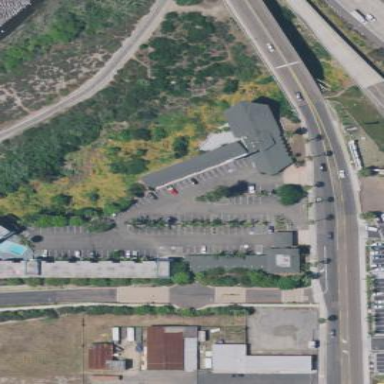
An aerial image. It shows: Parking area with surface.